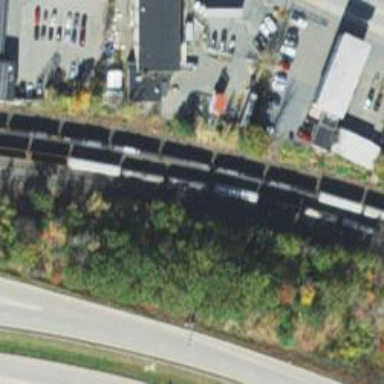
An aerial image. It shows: Railway track.